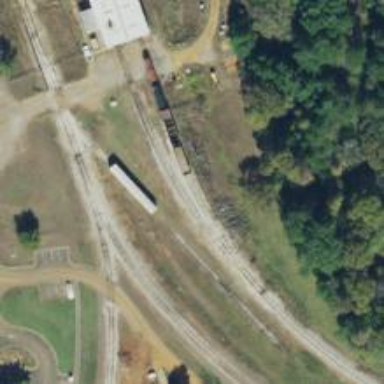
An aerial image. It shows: Preserved railway.